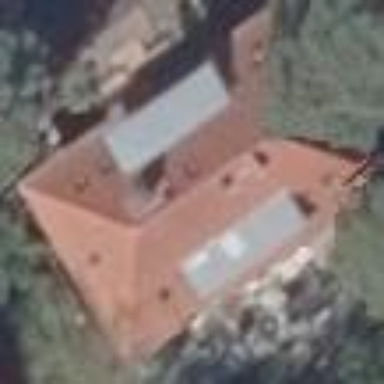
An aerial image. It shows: Detached building with hipped roof shape.